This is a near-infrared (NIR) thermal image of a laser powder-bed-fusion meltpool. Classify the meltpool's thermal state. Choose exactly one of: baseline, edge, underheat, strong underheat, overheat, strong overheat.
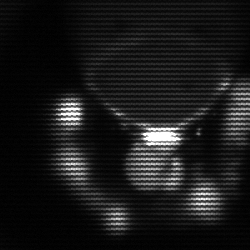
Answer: edge